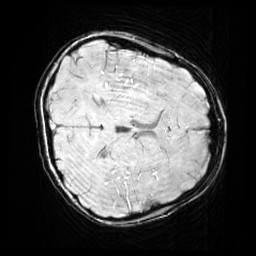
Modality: SWI
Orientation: axial
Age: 12
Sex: male
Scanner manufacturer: siemens
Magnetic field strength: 3 T
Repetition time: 0.027 s
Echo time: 0.02 s